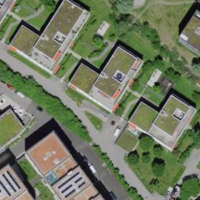
EUNIS habitat code: 54
Species observed at this site:
Cirsium vulgare
Silene dioica
Corylus avellana
Anthyllis vulneraria